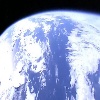
Label: cloud